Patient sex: M
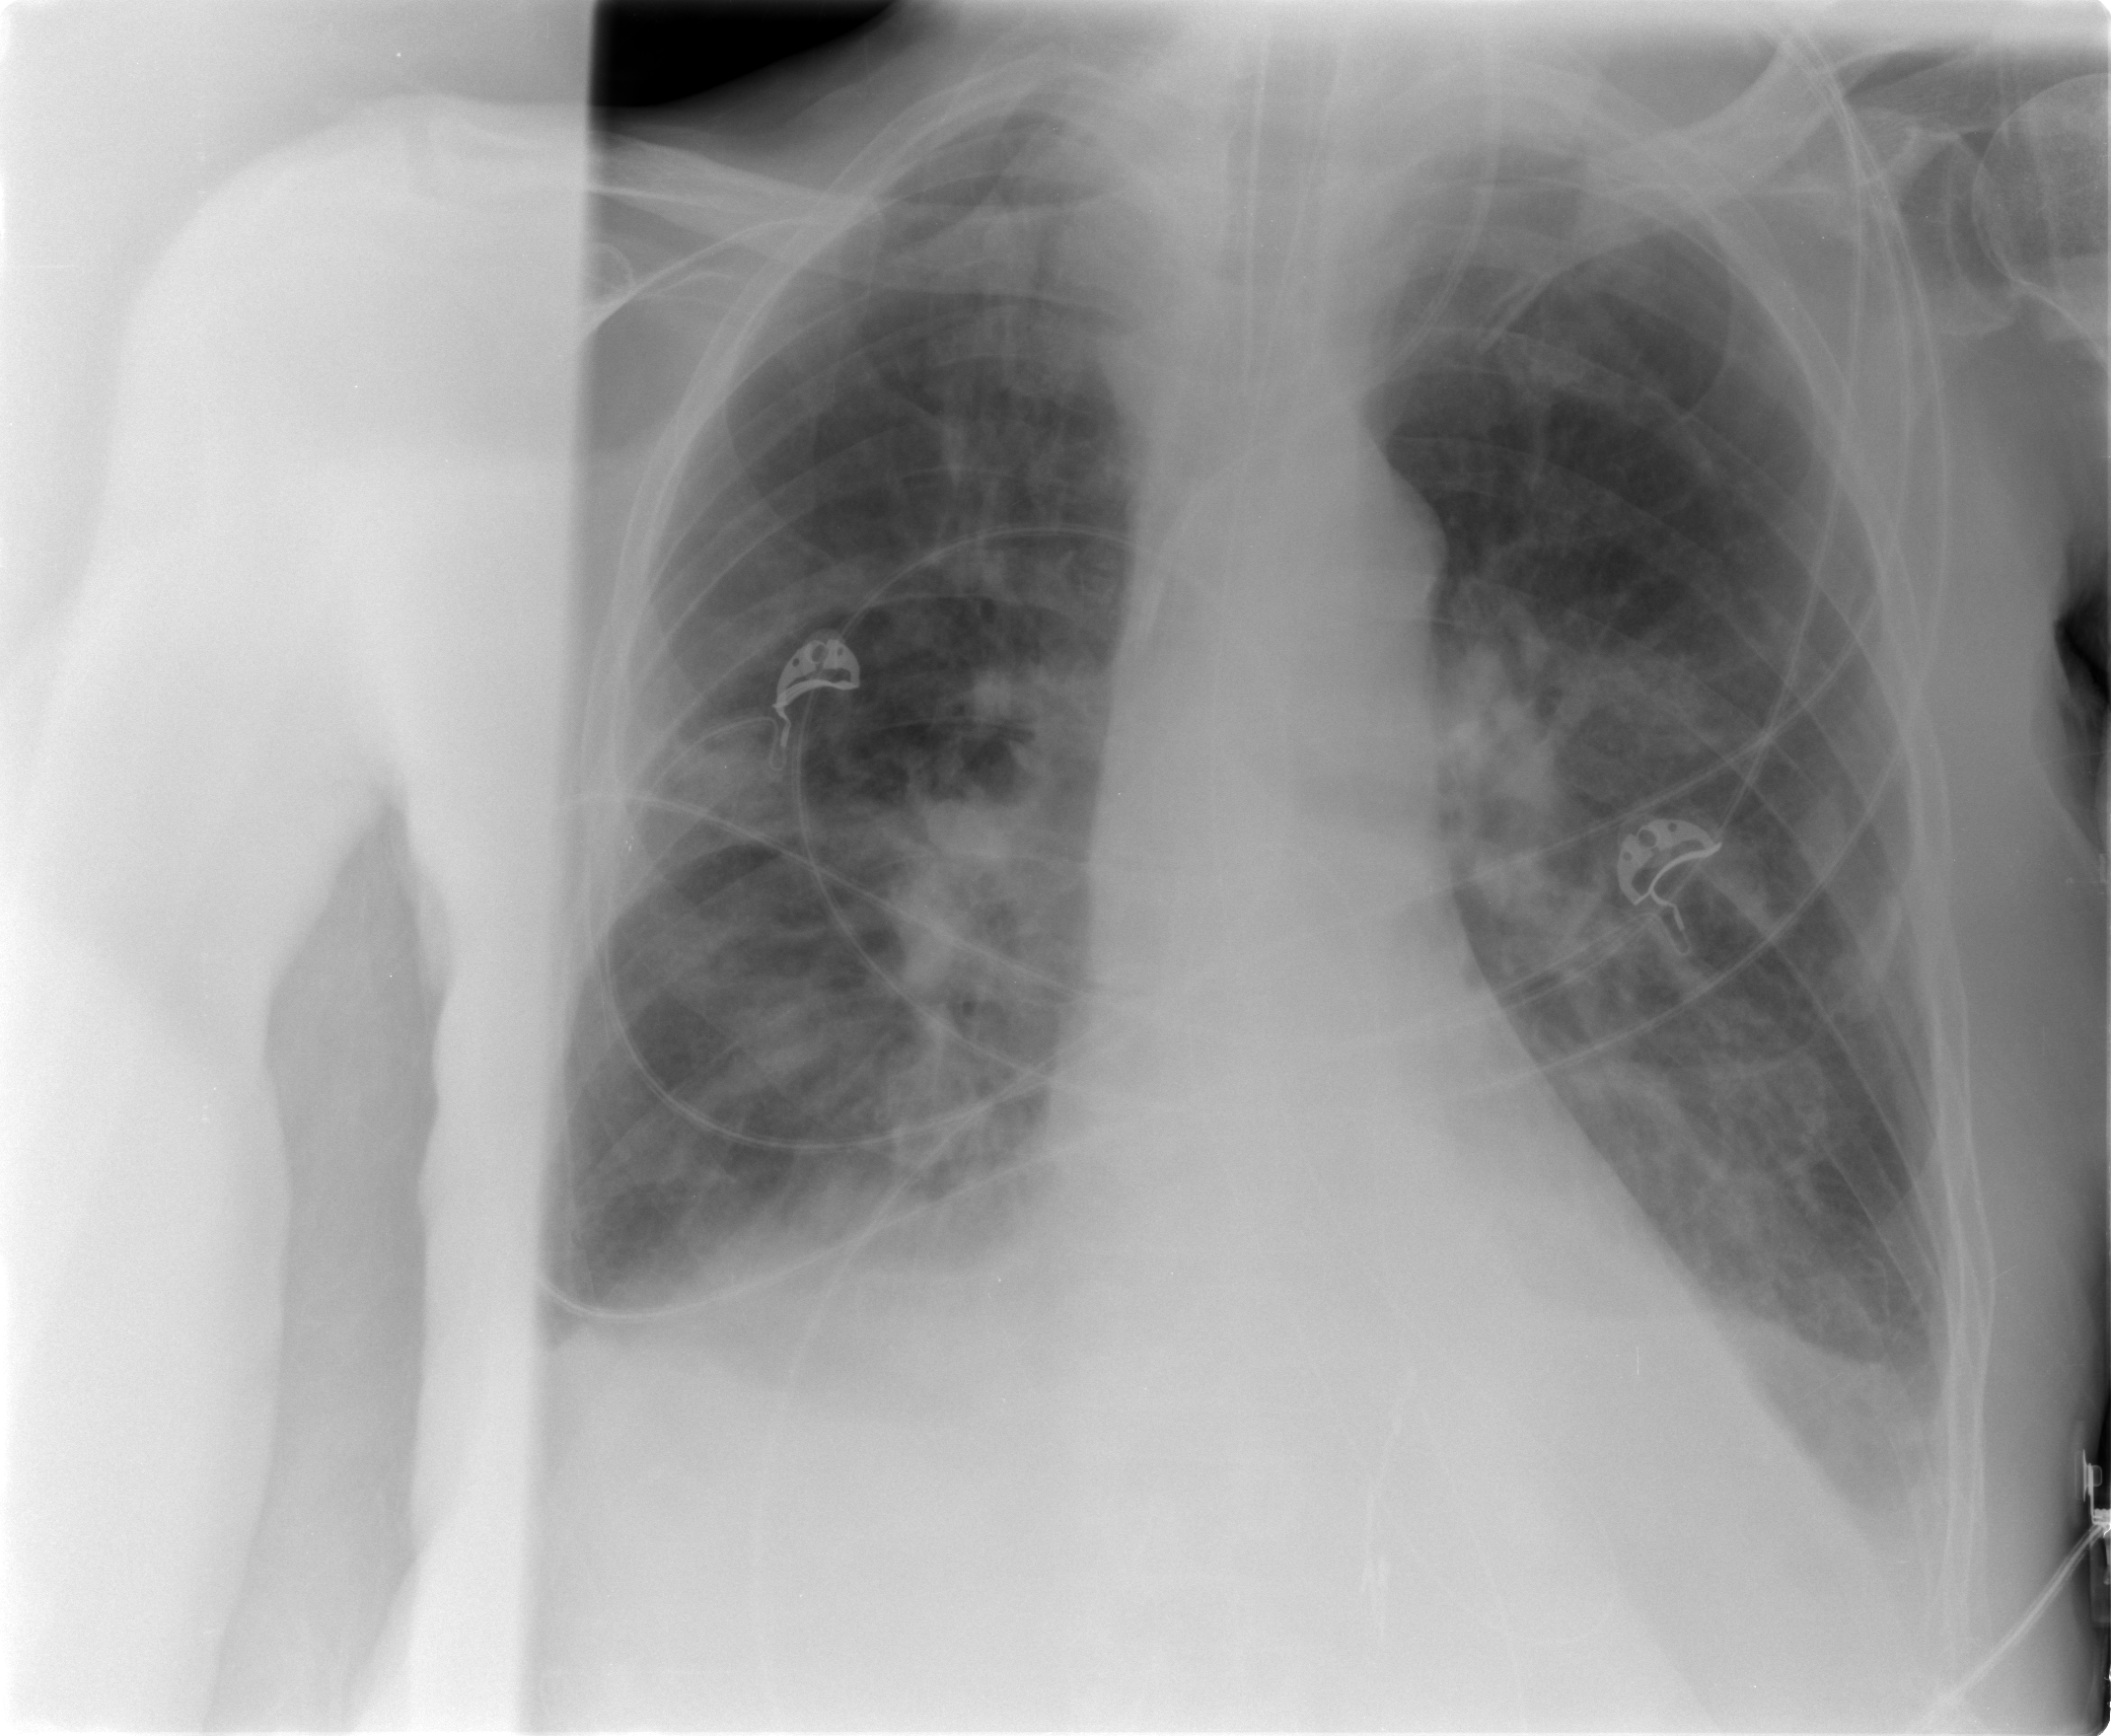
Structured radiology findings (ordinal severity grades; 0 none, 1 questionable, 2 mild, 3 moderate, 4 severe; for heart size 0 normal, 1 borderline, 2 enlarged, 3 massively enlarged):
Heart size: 0
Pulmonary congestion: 2
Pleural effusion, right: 2
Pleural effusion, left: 2
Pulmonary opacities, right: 3
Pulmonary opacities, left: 3
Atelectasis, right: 2
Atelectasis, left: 2